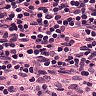
Metastatic tissue present: no